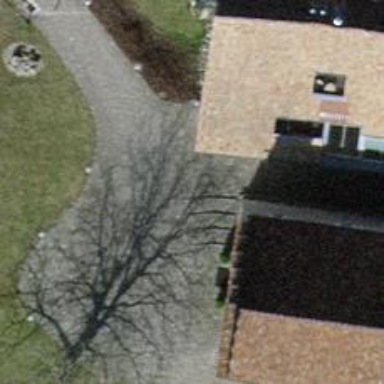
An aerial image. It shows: Driveway with surface made of sett.